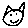
Label: cat